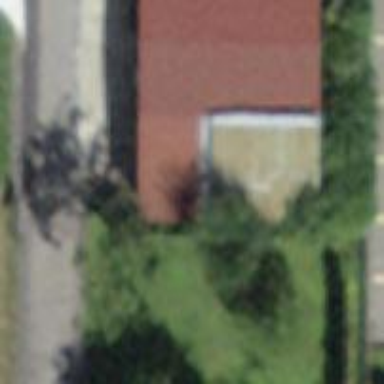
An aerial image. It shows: Cabin is depicted in the image.